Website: bh-photo
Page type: billing-address
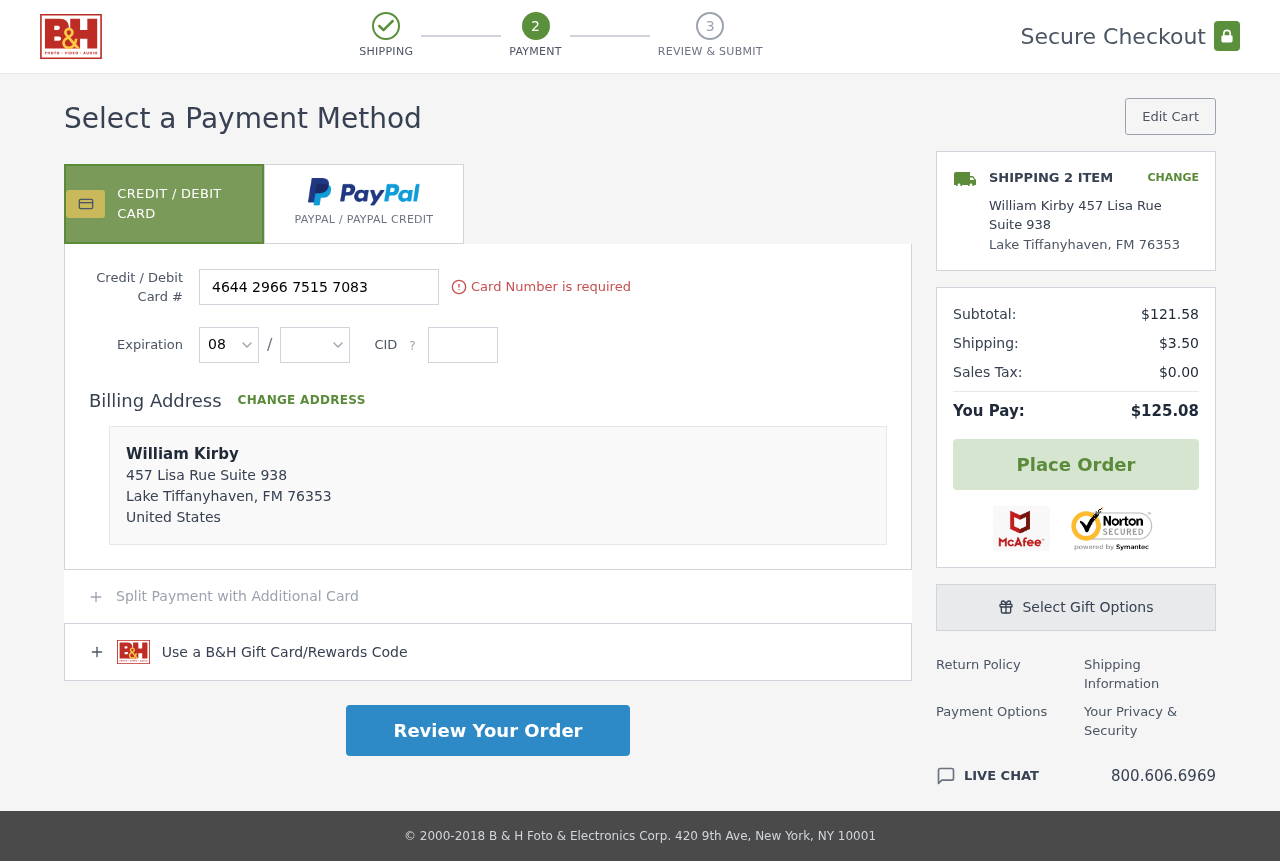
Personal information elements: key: PII_CARD_CVV
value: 185
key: PII_CARD_EXPIRY_MONTH
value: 08
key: PII_CARD_EXPIRY_YEAR
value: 26
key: PII_CARD_NUMBER
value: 4644 2966 7515 7083
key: PII_CITY
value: Lake Tiffanyhaven
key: PII_COUNTRY
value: United States
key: PII_FULLNAME
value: William Kirby
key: PII_FULLNAME2
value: William Kirby
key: PII_POSTCODE
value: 76353
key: PII_STATE_ABBR
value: FM
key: PII_STREET
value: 457 Lisa Rue Suite 938
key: PII_STATE
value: FM
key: PII_POSTCODE_FULL
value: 76353
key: PII_POSTCODE_NUMERIC
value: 76353
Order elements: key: ORDER_NUM_ITEMS
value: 2
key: ORDER_SUBTOTAL
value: $121.58
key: ORDER_SHIPPING_COST
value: $3.50
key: ORDER_TAX
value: $0.00
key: ORDER_TOTAL
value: $125.08